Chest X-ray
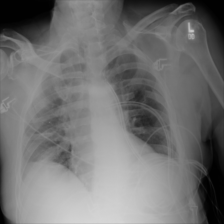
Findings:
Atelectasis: negative
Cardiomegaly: negative
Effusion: negative
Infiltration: negative
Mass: negative
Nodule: negative
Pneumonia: negative
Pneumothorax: negative
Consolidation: negative
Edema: negative
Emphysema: negative
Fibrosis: negative
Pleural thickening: negative
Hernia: negative